Question: Given:
'''
public async Task<string> SendRequest(this string url)
{
var wc = new WebClient();
wc.DownloadDataCompleted += (s, e) =>
{
var buffer = e.Result;
using (var sr = new StreamReader(new MemoryStream(buffer)))
{
var result = await sr.ReadToEndAsync();
};
};
wc.DownloadDataAsync(new Uri(url));
}
}
'''
The statement:
'''
var result = await sr.ReadToEndAsync();
'''
Shows an error in the designer as follows: "The await operator can only be used within an async lambda expression"

I don't understand why this message is happening, when I look at all ReadToEndAsync examples they look exactly like this code.
Please advise...
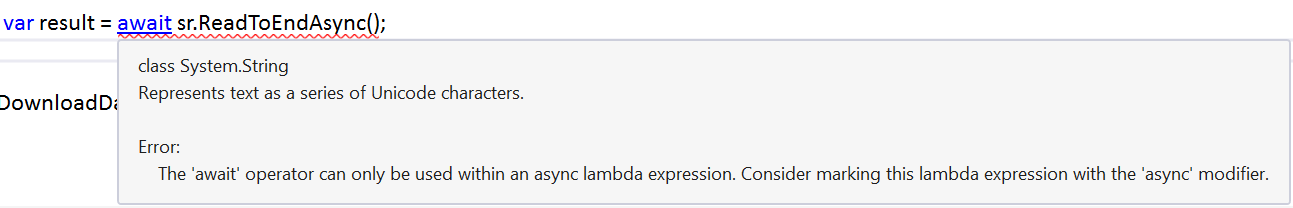
Answer: When using a WebClient with the TPL, you should be using the methods with 'Task' in the name, to get 'Task' returning methods rather than using the event based mode (which you then would need to transform into tasks):
'''
public static async Task<string> SendRequest(this string url)
{
using (var wc = new WebClient())
{
var bytes = await wc.DownloadDataTaskAsync(url);
using (var reader = new StreamReader(new MemoryStream(bytes)))
return await reader.ReadToEndAsync();
}
}
'''